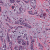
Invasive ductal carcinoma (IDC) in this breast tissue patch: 0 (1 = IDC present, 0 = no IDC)